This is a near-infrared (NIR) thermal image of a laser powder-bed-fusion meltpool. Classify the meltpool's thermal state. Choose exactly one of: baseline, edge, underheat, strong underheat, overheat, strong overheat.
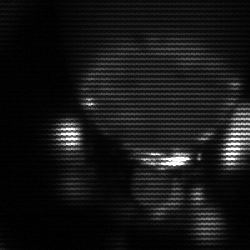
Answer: edge